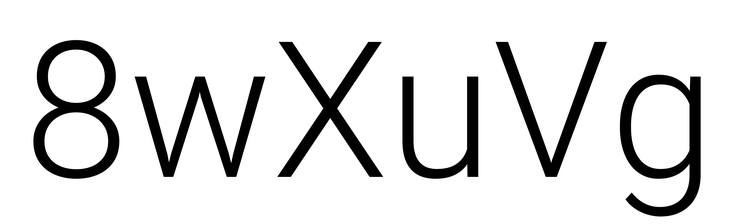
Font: Roboto_Light